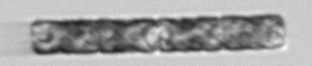
Label: Guinardia_delicatula